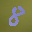
Label: 8